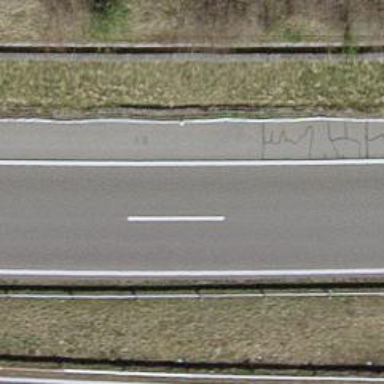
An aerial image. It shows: View of motorway.